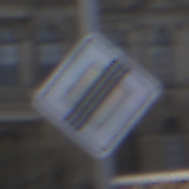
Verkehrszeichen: EndeVorfahrtsstrasse
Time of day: MorningAfternoon
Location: Outdoor (Urban)
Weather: PartlyCloudy
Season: NotSpecified
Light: Natural